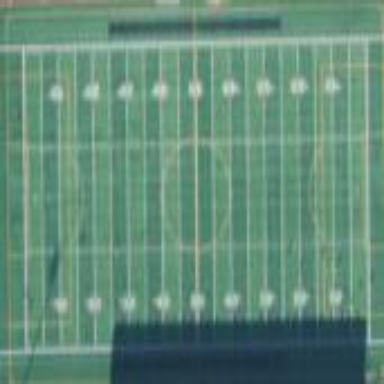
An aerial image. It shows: Turf pitch used for soccer or American football.